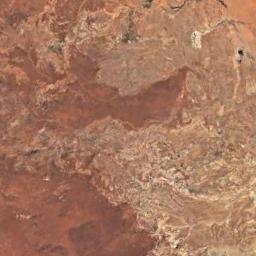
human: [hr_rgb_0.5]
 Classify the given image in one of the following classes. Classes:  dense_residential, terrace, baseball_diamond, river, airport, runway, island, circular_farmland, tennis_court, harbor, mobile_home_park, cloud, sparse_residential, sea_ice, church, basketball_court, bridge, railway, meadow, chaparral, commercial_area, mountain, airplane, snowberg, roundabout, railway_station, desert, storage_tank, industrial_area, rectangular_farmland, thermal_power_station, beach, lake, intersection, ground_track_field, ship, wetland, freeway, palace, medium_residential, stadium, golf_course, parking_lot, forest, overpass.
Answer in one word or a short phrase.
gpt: desert